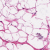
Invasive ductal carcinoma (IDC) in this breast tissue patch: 0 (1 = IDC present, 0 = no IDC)